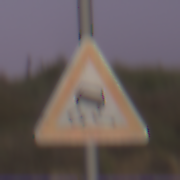
Verkehrszeichen: SchleuderOderRutschgefahr
Umgebung: Outdoor, RoadRail
Tageszeit: Dawn
Wetter: Clear
Licht: Natural
Jahreszeit: NotSpecified
Kontrast: LowContrast